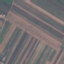
Label: AnnualCrop